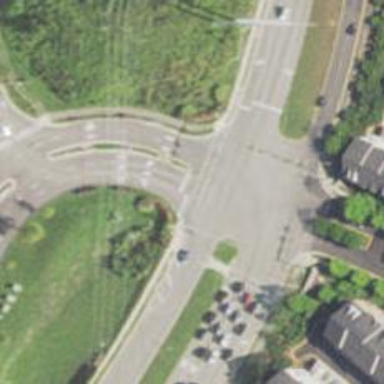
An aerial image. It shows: Marked crossing on cycleway road.